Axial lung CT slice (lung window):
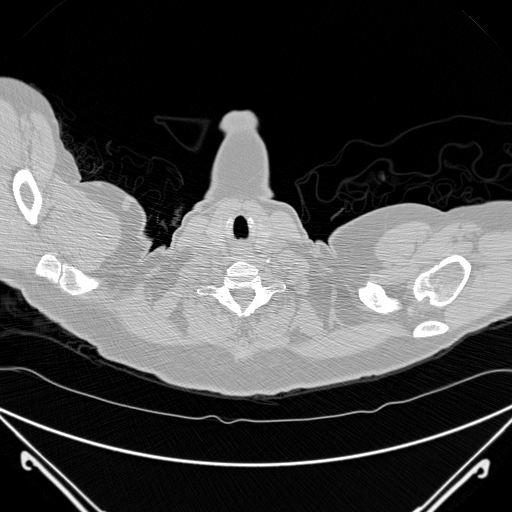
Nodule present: no